【题型】证明题　【知识点】解析几何　【难度】medium
（2023·上海青浦·二模）如图，已知
$A$、$B$、$C$ 是抛物线 $\Gamma_1: x^2 = y$ 上的三个点，且直线 $CA$、$CB$ 分别与抛物线 $\Gamma_2: y^2 = 4x$ 相切，$F$ 为抛物线 $\Gamma_1$ 的焦点。\\[5pt]

(1) 若点
$C$ 的横坐标为 $x_3$，用 $x_3$ 表示线段 $CF$ 的长；\\[5pt]
(2) 若
$CA \perp CB$，求点 $C$ 的坐标；\\[5pt]
(3) 证明：直线
$AB$ 与抛物线 $\Gamma_2$ 相切。\\[10pt]
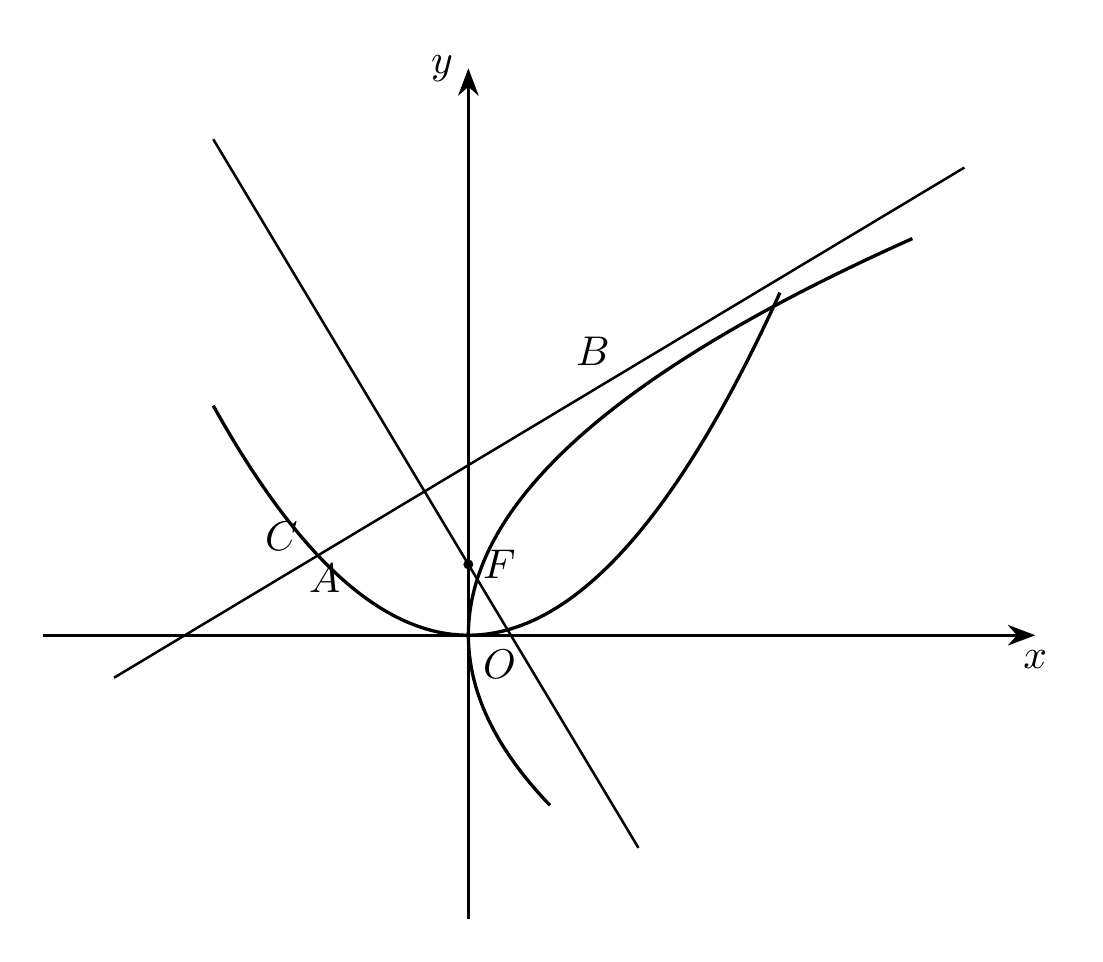
【解答】
【答案】
\\[5pt]
(1)
$|CF| = x_3^2 + \frac{1}{4}$\\[5pt]
(2)
$C(-1,1)$\\[5pt]
(3) 证明见详解
\\[10pt]

\noindent
【知识点】求抛物线的切线方程、求直线与抛物线的交点坐标、抛物线的焦半径公式
\\[5pt]
【分析】
\\[5pt]
(1) 求出抛物线
$\Gamma_1$ 的准线方程，利用抛物线定义将 $CF$ 的长度转化成点 $C$ 到准线的距离即可；\\[5pt]
(2) 设
$C(x_0,y_0)$ 与直线 $CA: y - y_0 = k(x - x_0)$，根据直线 $CA$、$CB$ 分别与抛物线 $\Gamma_2: y^2 = 4x$ 相切，可将直线与抛物线方程联立得到判别式为 0，进而得出 $k_{CA},k_{CB}$ 为 $x_0k^2 - y_0k + 1 = 0$ 的两根，结合韦达定理与 $CA \perp CB$ 可得 $k_{CA}k_{CB} = \frac{1}{x_0} = -1$ 即可求解；\\[5pt]
(3) 根据题设，直线
$CA$、$CB$ 分别与抛物线 $\Gamma_2: y^2 = 4x$ 相切，可将直线 $CA$、$CB$ 分别与抛物线 $\Gamma_2: y^2 = 4x$ 联立得到等量关系，要证明直线 $AB$ 与抛物线 $\Gamma_2$ 相切，最后再将直线 $AB$ 与抛物线 $\Gamma_2$ 联立证明判别式为 0 即可。\\[10pt]

\noindent
【详解】
\\[5pt]
(1) 设
$C(x_3,y_3)$，且在抛物线 $\Gamma_1$ 上，故满足 $y_3 = x_3^2$\\[5pt]
$\because F$ 为抛物线 $\Gamma_1$ 的焦点，$\therefore F(0,\frac{1}{4})$，抛物线 $\Gamma_1$ 的准线为 $l: y = -\frac{1}{4}$，\\[5pt]
$\therefore$ 线段 $CF$ 的长等于点 $C$ 到准线 $l$ 的距离，即 $|CF| = y_3 + \frac{1}{4} = x_3^2 + \frac{1}{4}$。\\[10pt]

\noindent
(2) 设
$C(x_0,y_0)$，显然直线 $CA$、$CB$ 的斜率存在且不为 0，设直线 $CA: y - y_0 = k(x - x_0)$，\\[5pt]
联立
$\begin{cases} y - y_0 = k(x - x_0) \\ y^2 = 4x \end{cases}$，化简得：$ky^2 - 4y + 4y_0 - 4kx_0 = 0$，\\[5pt]
$\because$ 直线 $CA$ 与抛物线 $\Gamma_2: y^2 = 4x$ 相切，$\therefore \Delta = 4^2 - 4k(4y_0 - 4kx_0) = 0$，即 $x_0k^2 - y_0k + 1 = 0$ ①，\\[5pt]
又直线
$CA$、$CB$ 均与抛物线 $\Gamma_2: y^2 = 4x$ 相切，\\[5pt]
$\therefore k_{CA},k_{CB}$ 为方程①的两根，且有 $k_{CA}k_{CB} = \frac{1}{x_0}$，\\[5pt]
$\because CA \perp CB$，$\therefore k_{CA}k_{CB} = \frac{1}{x_0} = -1$，解得 $x_0 = -1$，\\[5pt]
将
$x_0 = -1$ 代入 $y = x^2$ 得：$y_0 = 1$，故 $C$ 的坐标为 $(-1,1)$。\\[10pt]

\noindent
(3) 设
$C(x_0,y_0)$，$A(x_1,y_1)$，$B(x_2,y_2)$，\\[5pt]
$\therefore k_{CA} = \frac{y_0 - y_1}{x_0 - x_1} = \frac{x_0^2 - x_1^2}{x_0 - x_1} = x_0 + x_1$，直线 $CA: y = (x_0 + x_1)x - x_0x_1$，\\[5pt]
联立
$\begin{cases} y = (x_0 + x_1)x - x_0x_1 \\ y^2 = 4x \end{cases}$，化简可得：$(x_0 + x_1)y^2 - 4y - 4x_0x_1 = 0$，\\[5pt]
又直线
$CA$ 与抛物线 $\Gamma_2: y^2 = 4x$ 相切，$\therefore \Delta = 4^2 + 16x_0x_1(x_0 + x_1) = 0$，即 $x_0x_1^2 + x_0^2x_1 + 1 = 0$ ②，\\[5pt]
同理，直线
$CB$ 与抛物线 $\Gamma_2: y^2 = 4x$ 相切，可得 $x_0x_2^2 + x_0^2x_2 + 1 = 0$ ③，\\[5pt]
由方程②③可得，
$x_1,x_2$ 为方程 $x_0x^2 + x_0^2x + 1 = 0$ 的两根，\\[5pt]
$\therefore x_1 + x_2 = -x_0$，$\therefore x_1x_2 = \frac{1}{x_0}$，\\[5pt]
又
$A(x_1,y_1)$，$B(x_2,y_2)$，故直线 $AB: y = (x_1 + x_2)x - x_1x_2$，\\[5pt]
联立
$\begin{cases} y = (x_1 + x_2)x - x_1x_2 \\ y^2 = 4x \end{cases}$，化简得：$(x_1 + x_2)y^2 - 4y - 4x_1x_2 = 0$，\\[5pt]
$\therefore \Delta = 4^2 + 16x_1x_2(x_1 + x_2) = 16 + 16\frac{1}{x_0} \cdot (-x_0) = 0$，\\[5pt]
$\therefore$ 直线 $AB$ 与抛物线 $\Gamma_2: y^2 = 4x$
 相切，故得证。